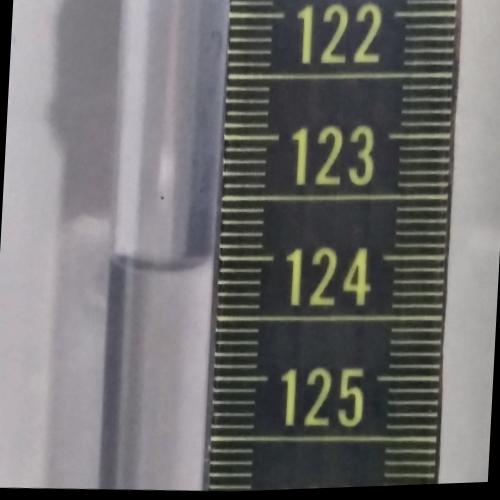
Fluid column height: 142.1 cm